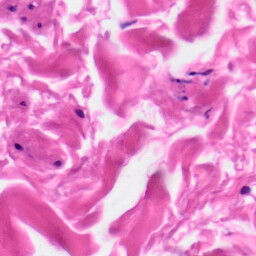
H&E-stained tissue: Skin